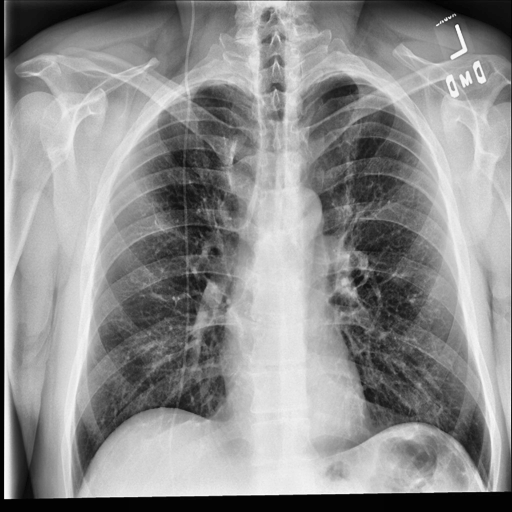
Finding: NORMAL